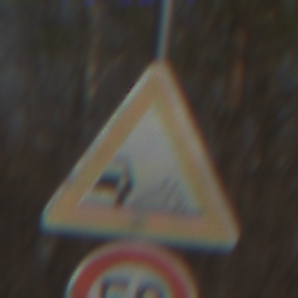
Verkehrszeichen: SplittSchotter
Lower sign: Geschwindigkeit50
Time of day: MorningAfternoon
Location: Outdoor (Suburban)
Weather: PartlyCloudy
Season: NotSpecified
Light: Natural